Field crop: maize
Growth stage: 1
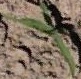
Species: maize